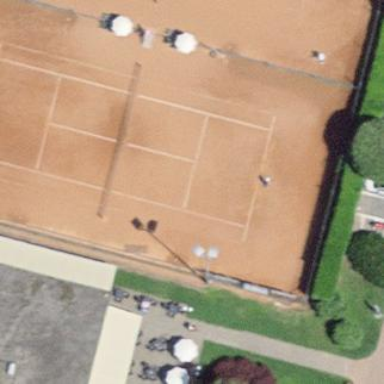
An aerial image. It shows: Tennis court on pitch.